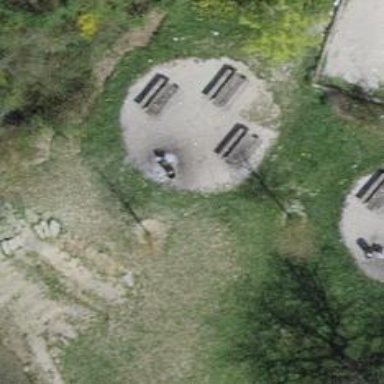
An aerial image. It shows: Barbecue facility.